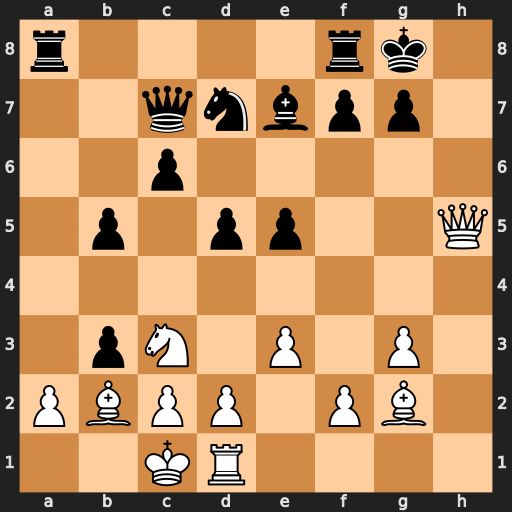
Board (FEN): r4rk1/2qnbpp1/2p5/1p1pp2Q/8/1pN1P1P1/PBPP1PB1/2KR4
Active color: w
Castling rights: -
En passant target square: -
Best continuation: Rh1 f5 Nxd5 Qd6 Nxe7+